Question: I'm trying to display a tree into a spinner. I know what I want is not easy at all, but I'm sure that it is possible.
Here is what I have:

And here is what I'd like to have: <URL>
So, how can I do that? Where to start?
I hope you'll can help me.
Thanks.
Regards.
V.
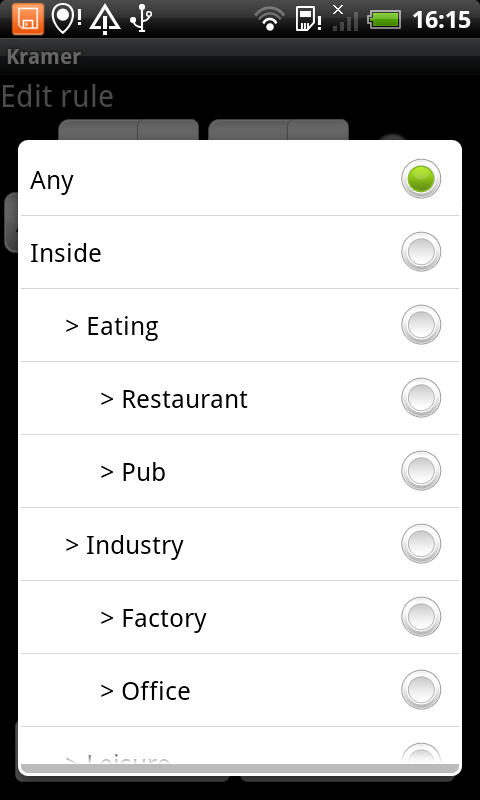
Answer: I found this :
<URL>
It should be what you want.